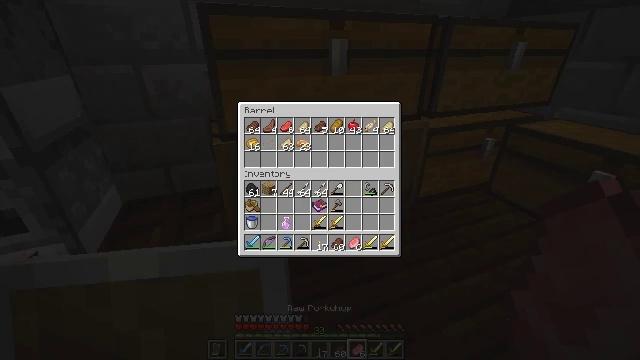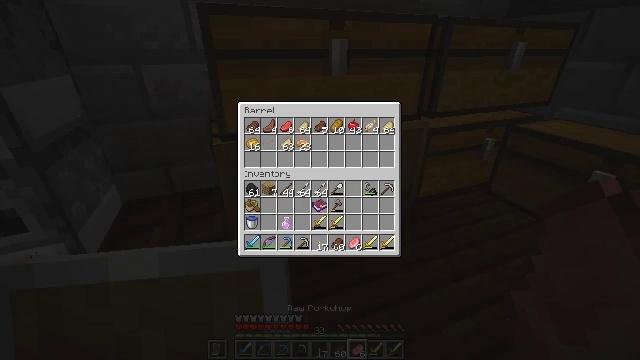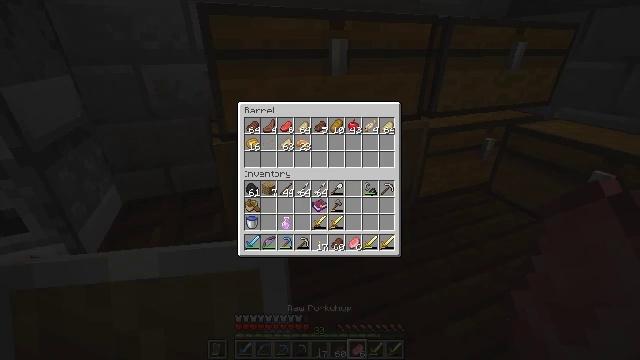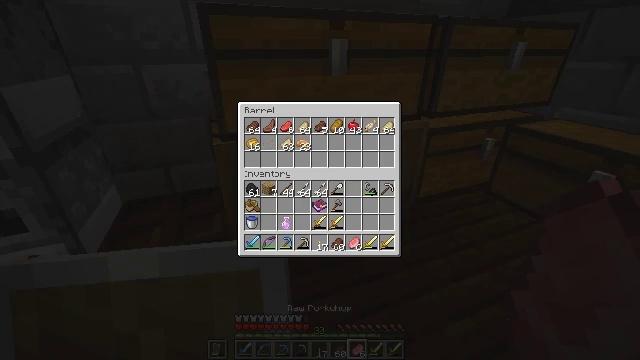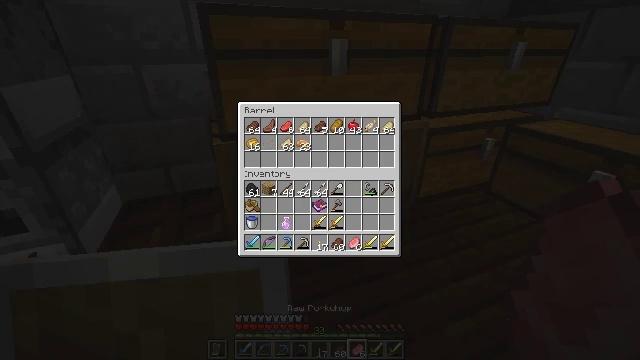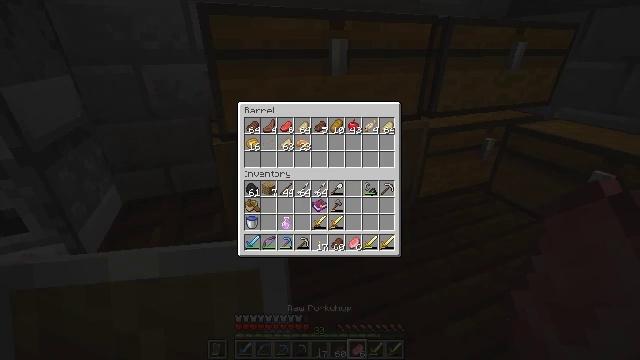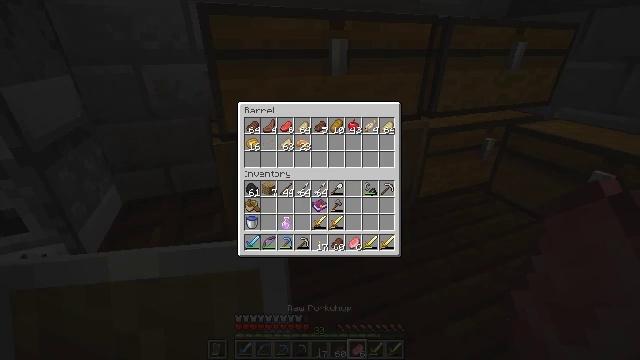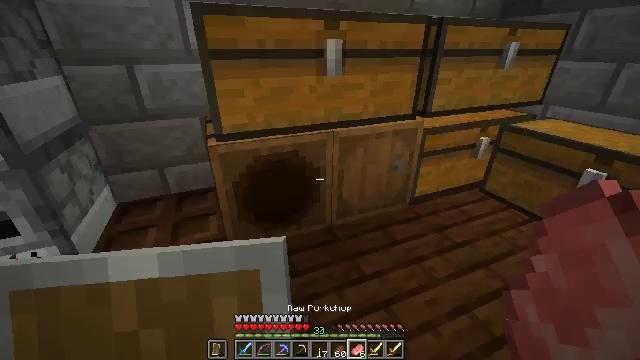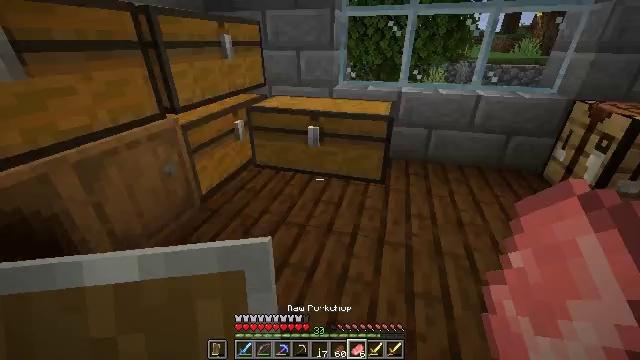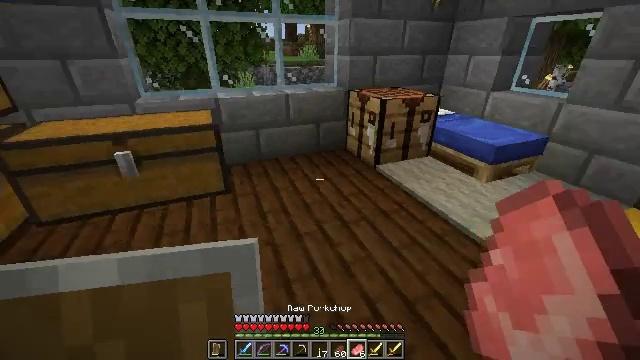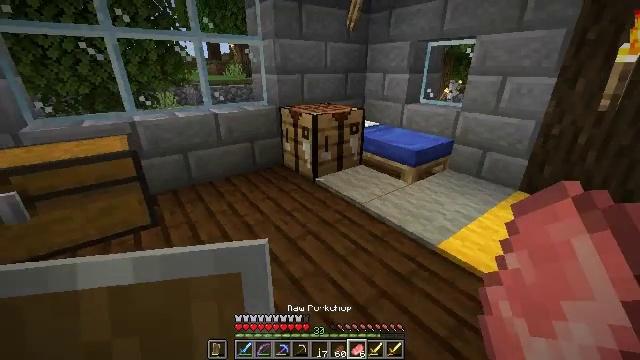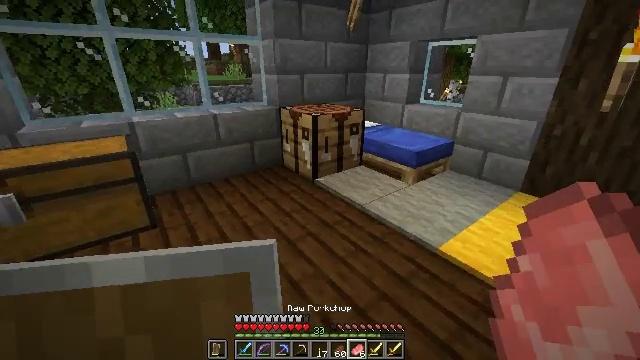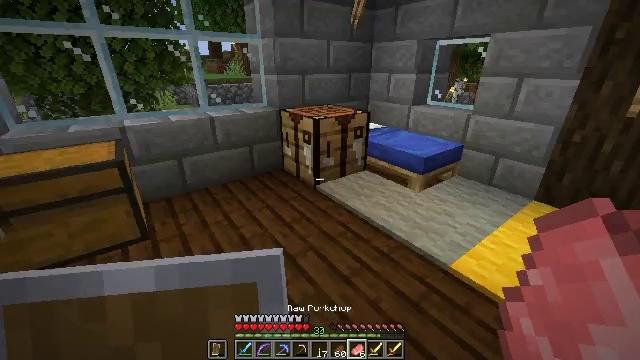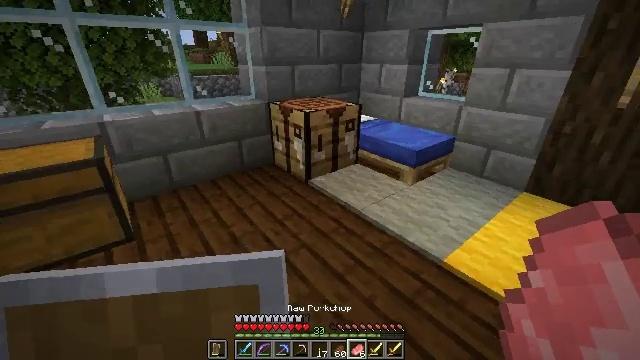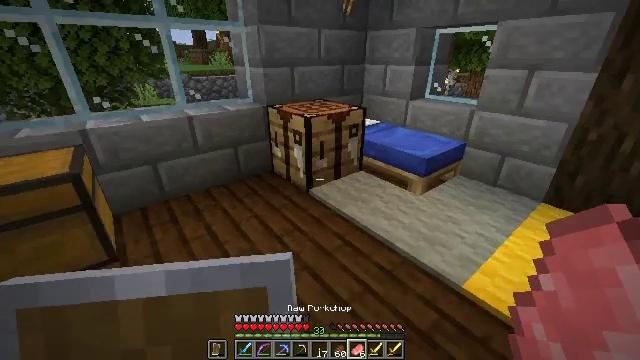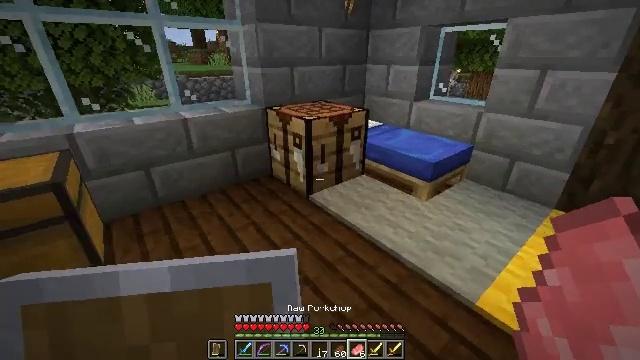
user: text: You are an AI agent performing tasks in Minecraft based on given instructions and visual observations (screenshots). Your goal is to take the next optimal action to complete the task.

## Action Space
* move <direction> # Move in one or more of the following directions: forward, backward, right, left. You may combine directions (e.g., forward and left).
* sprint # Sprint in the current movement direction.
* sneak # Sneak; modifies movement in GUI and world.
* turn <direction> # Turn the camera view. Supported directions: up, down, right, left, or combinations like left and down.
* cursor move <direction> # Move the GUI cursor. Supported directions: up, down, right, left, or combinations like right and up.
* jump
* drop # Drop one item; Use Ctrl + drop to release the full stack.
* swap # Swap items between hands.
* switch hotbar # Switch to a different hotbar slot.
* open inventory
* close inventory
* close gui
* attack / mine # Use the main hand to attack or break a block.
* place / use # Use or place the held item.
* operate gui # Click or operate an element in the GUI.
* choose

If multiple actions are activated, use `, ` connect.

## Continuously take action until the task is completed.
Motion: motion action
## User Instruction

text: craft item air
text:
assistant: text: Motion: no_op
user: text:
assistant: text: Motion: no_op
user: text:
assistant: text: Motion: no_op
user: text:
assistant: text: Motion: no_op
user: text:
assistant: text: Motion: no_op
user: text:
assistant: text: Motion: no_op
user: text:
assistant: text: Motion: no_op
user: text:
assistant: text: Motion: turn right and down
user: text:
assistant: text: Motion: turn right and up
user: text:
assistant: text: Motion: turn right and up
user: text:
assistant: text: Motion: move forward
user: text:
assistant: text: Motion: move forward
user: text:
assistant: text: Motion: move forward, turn right and down
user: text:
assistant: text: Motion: move forward
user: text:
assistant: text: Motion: move forward
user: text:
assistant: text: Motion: no_op
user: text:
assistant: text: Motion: no_op
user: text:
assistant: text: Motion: close inventory
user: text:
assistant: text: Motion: close inventory
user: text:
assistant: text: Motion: open gui
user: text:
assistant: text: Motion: no_op
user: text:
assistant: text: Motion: no_op
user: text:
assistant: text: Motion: no_op
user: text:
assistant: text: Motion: no_op
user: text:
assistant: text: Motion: no_op
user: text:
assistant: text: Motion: no_op
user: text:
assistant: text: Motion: no_op
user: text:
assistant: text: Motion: no_op
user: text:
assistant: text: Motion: turn left, close gui
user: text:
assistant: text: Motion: turn left and down